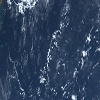
Label: water